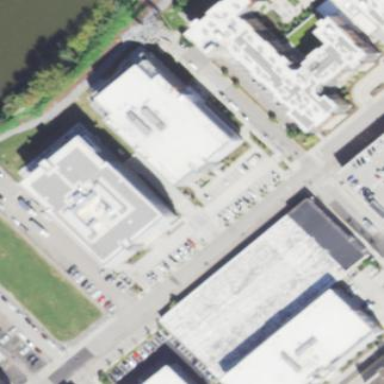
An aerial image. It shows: Office building.